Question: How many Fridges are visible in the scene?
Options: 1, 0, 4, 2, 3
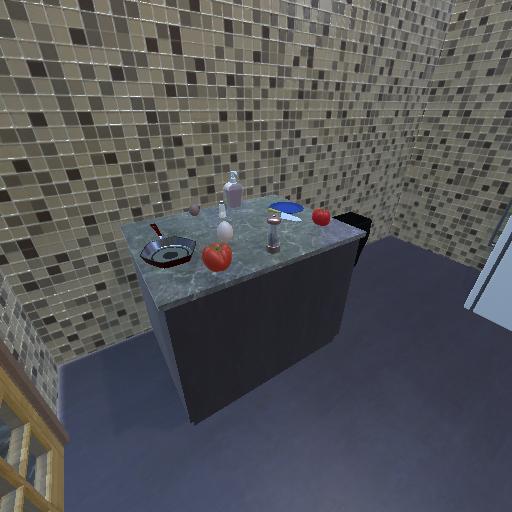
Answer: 1